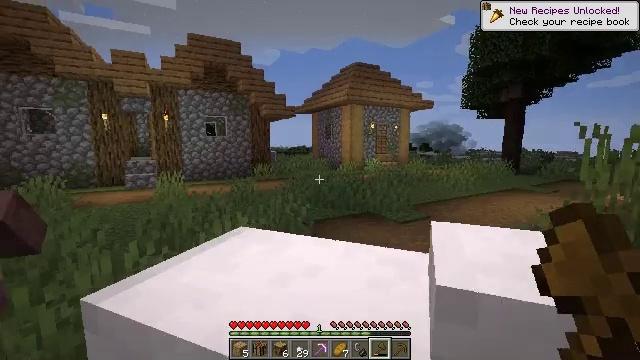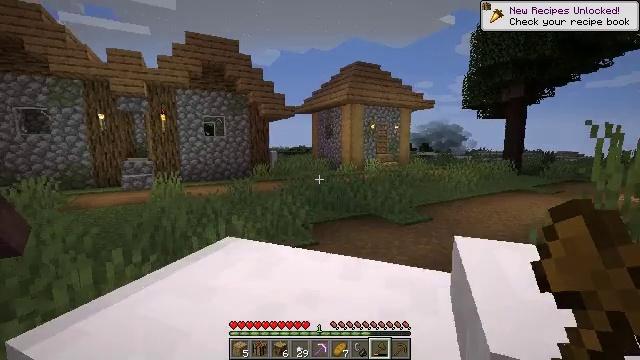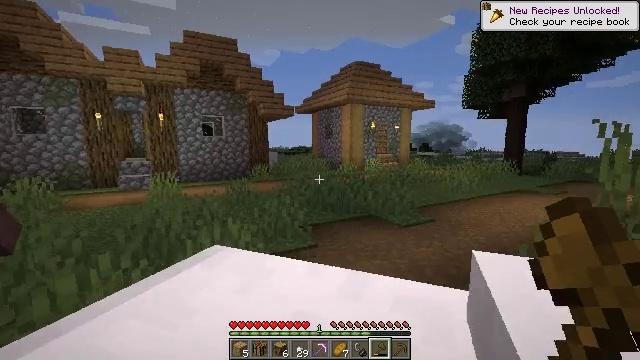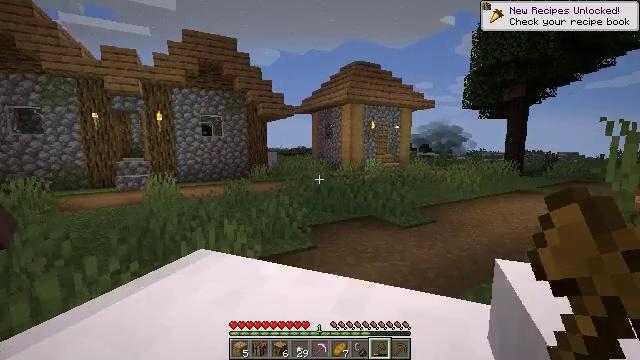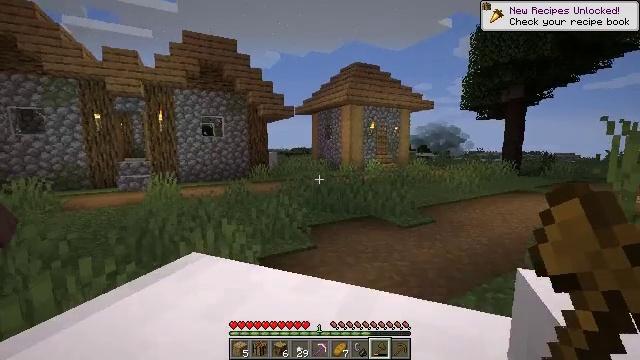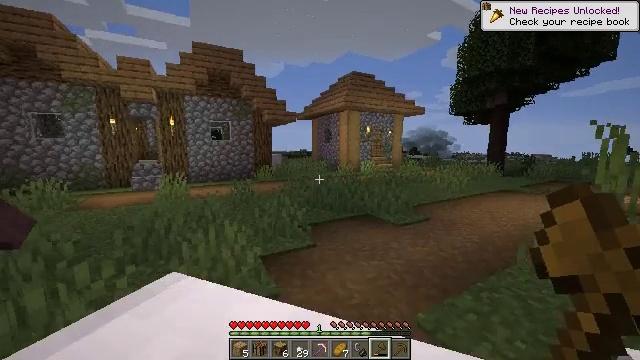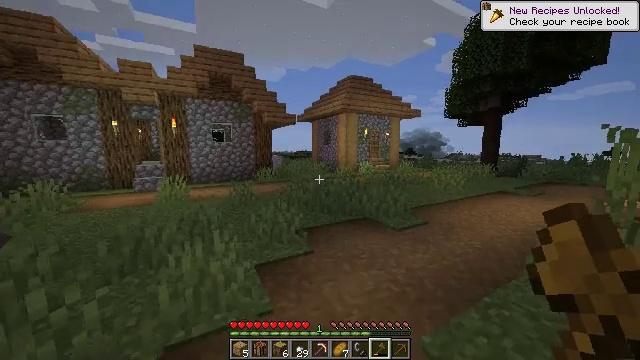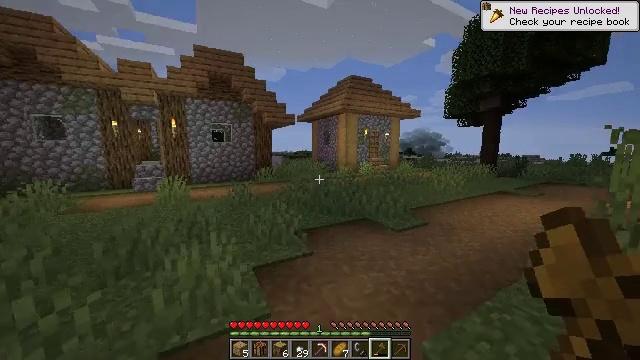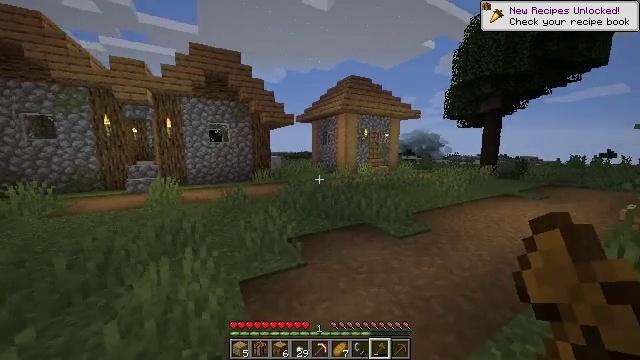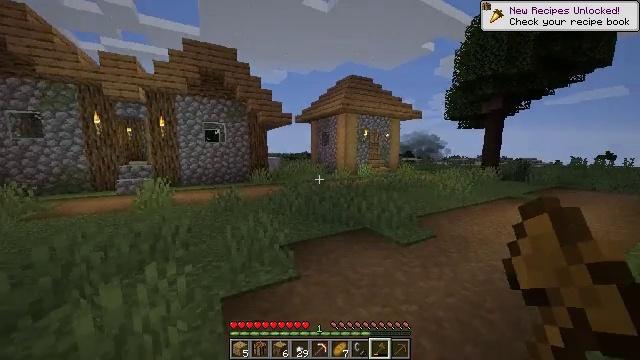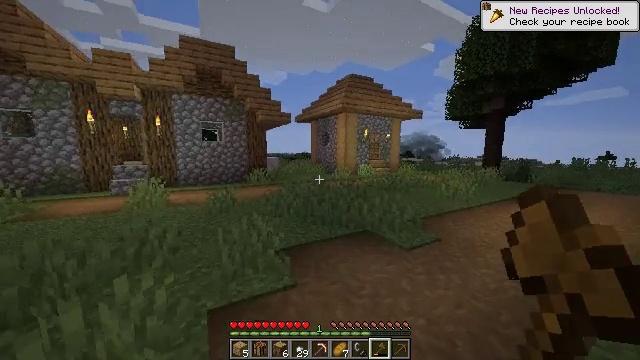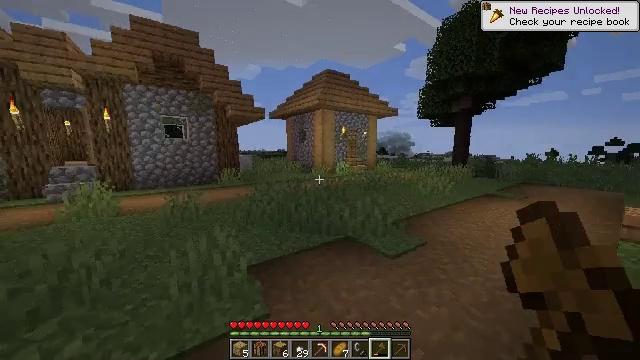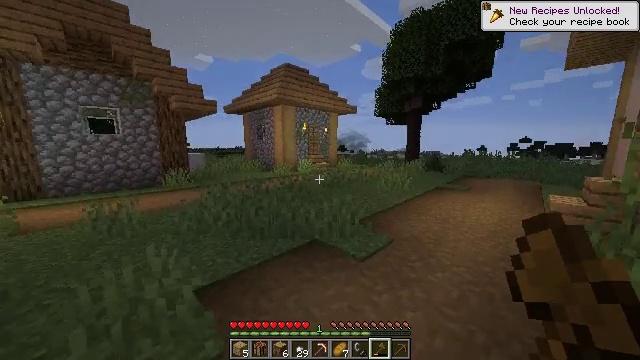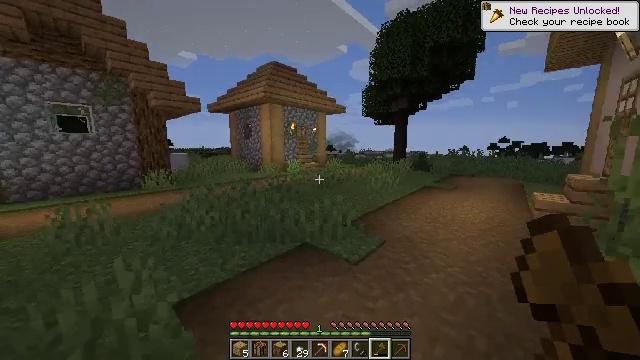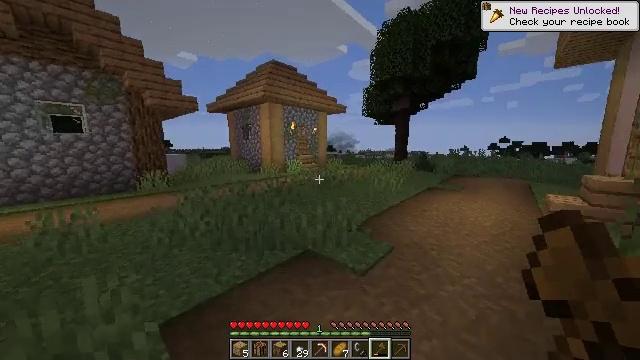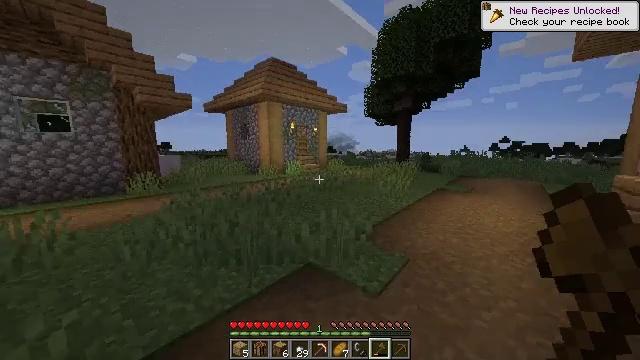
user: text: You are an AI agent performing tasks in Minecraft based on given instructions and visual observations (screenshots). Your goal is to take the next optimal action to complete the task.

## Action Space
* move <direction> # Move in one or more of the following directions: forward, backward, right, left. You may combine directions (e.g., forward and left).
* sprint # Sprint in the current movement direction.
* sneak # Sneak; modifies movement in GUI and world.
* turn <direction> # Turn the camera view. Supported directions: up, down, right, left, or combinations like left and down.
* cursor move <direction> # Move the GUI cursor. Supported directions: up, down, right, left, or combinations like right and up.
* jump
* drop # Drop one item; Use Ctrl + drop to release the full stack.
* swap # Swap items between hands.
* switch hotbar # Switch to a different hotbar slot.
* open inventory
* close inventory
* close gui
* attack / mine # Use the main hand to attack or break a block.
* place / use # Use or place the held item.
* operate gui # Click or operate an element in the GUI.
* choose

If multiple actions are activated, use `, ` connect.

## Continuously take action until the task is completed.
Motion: motion action
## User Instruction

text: Mine the yellow bed to pick it up.
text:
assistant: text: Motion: move forward
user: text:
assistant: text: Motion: no_op
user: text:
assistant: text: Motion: move forward
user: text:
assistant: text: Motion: move forward
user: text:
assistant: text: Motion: move forward
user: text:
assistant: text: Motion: move forward
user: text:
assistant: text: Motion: move forward
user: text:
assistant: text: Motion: move forward
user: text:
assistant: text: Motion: move forward
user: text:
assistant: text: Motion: move forward
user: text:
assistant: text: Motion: move forward, turn right
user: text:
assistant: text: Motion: move forward, turn right
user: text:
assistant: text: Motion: move forward, turn right
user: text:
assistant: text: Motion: move forward
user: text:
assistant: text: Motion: move forward
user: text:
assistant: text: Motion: move forward, jump
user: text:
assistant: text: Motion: move forward, jump
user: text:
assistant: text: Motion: move forward, jump
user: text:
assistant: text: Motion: move forward, jump
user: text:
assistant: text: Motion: move forward, jump
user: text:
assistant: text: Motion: move forward
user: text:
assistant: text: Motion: move forward
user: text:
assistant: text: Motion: move forward
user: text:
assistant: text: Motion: move forward
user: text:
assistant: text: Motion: move forward
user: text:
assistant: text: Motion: move forward
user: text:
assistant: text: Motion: move forward
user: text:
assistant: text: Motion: move forward
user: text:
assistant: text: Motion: move forward, jump
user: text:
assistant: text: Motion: move forward, jump